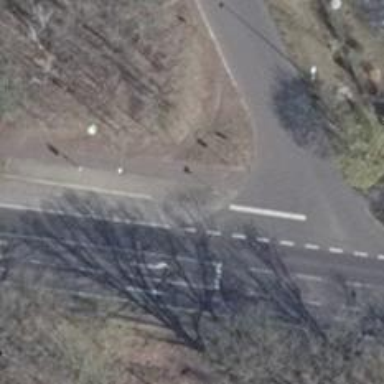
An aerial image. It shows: Paved footway.